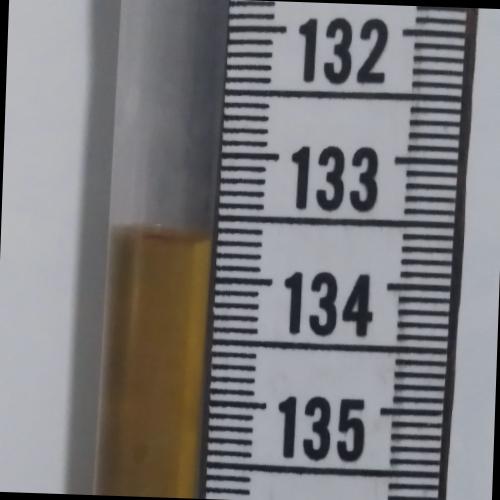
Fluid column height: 133.7 cm